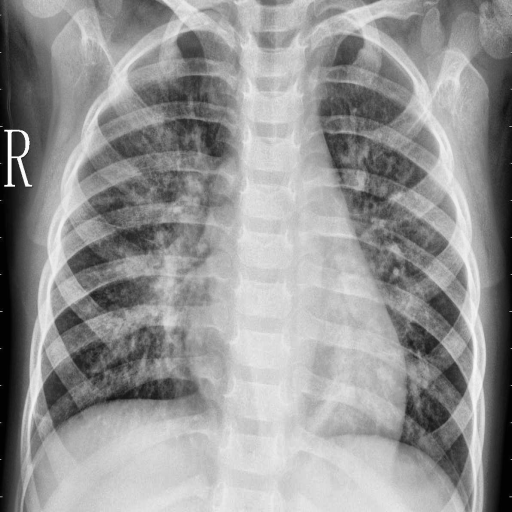
Finding: PNEUMONIA